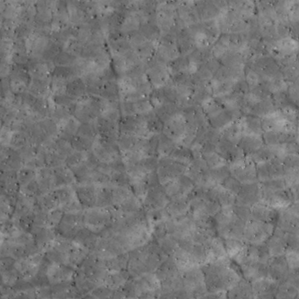
Label: non_frost